A time-domain waveform of one vibration snapshot from a rolling-element bearing is shown. Based on the visible evidence, which condition applies: normal, inner_race, outer_race, ball?
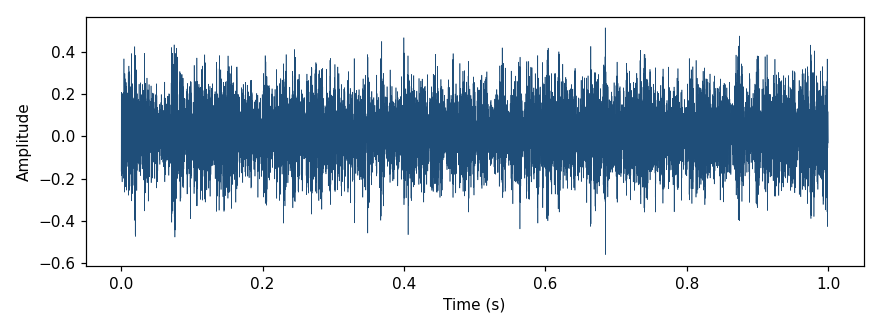
Answer: ball